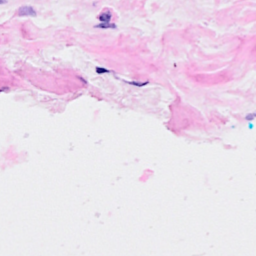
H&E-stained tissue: Breast